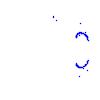
Particle: proton